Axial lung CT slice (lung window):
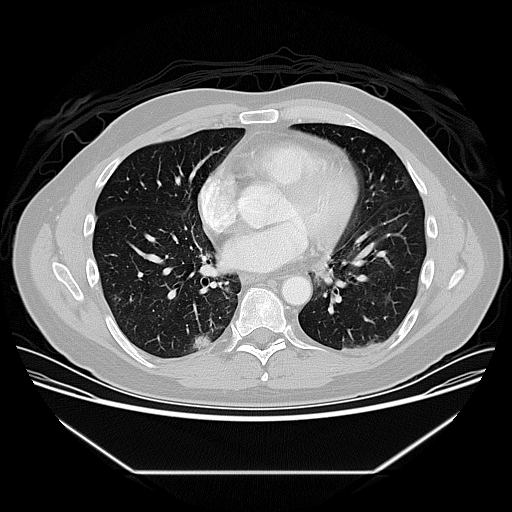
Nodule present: yes
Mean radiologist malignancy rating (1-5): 3.667